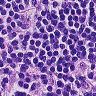
Metastatic tissue present: no